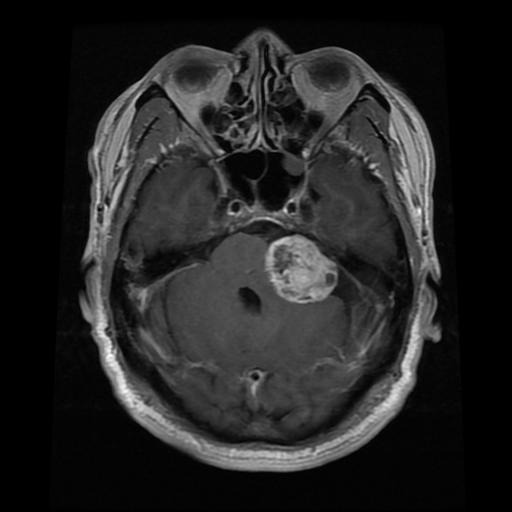
Label: meningioma